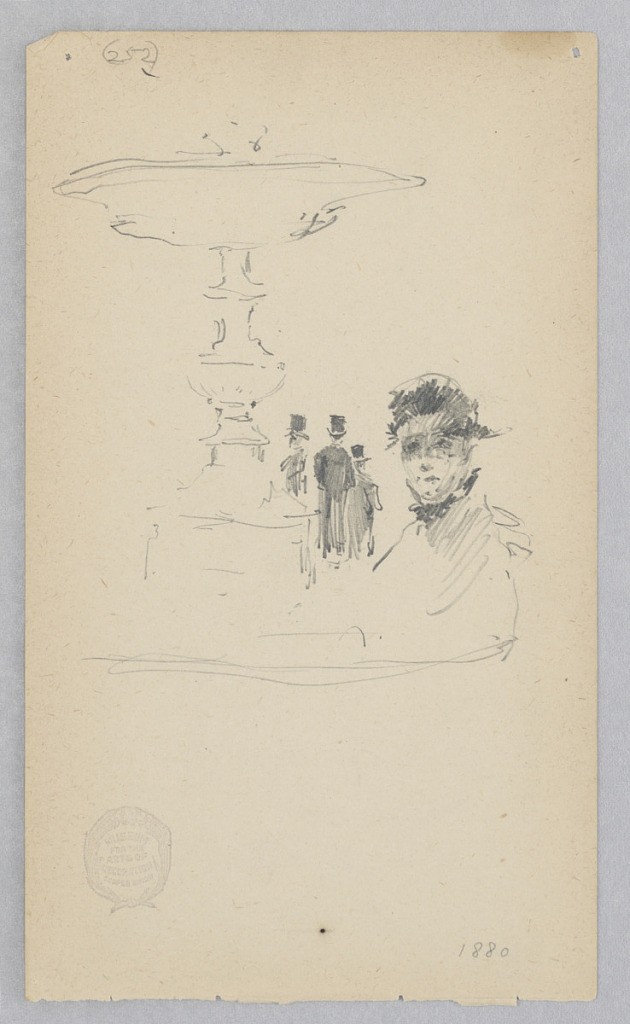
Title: Fountain
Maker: Robert Frederick Blum, American, 1857–1903
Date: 1880
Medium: Graphite on wove paper
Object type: Drawing
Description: Sketch of three male figures and a female figure next to a fountain.